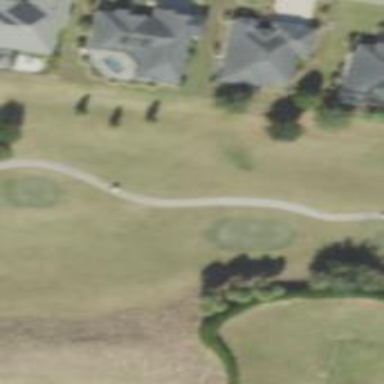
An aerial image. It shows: Path designated for golf carts.